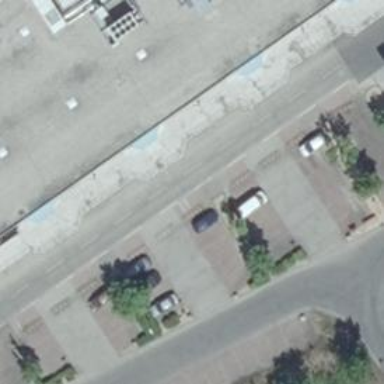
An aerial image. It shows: Road serving as parking aisle.